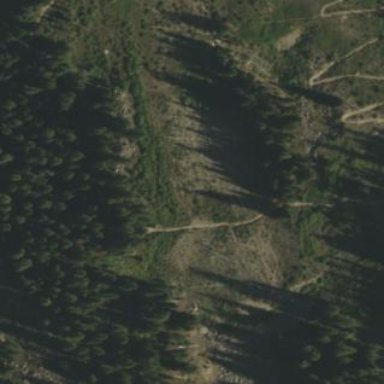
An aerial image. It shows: Evergreen woodland.